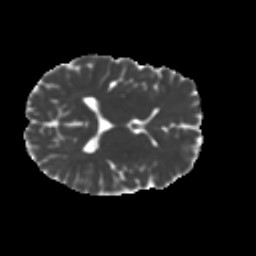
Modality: MD
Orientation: axial
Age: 29
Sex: female
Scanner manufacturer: ge
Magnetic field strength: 3 T
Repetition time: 7.8 s
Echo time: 0.0606 s